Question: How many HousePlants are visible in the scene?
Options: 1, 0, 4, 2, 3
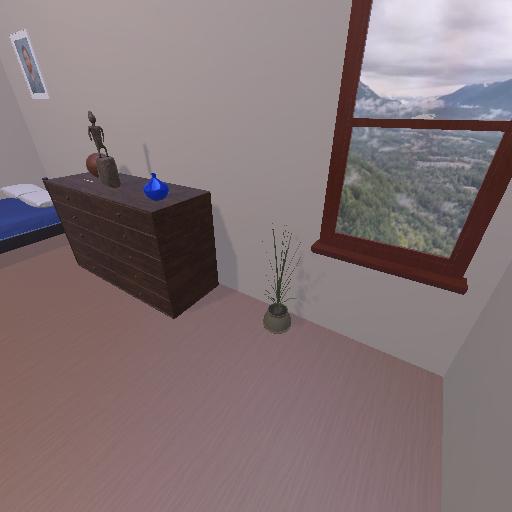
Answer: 1